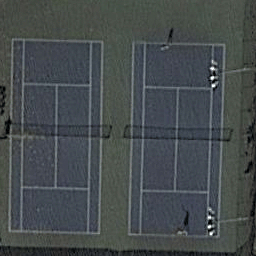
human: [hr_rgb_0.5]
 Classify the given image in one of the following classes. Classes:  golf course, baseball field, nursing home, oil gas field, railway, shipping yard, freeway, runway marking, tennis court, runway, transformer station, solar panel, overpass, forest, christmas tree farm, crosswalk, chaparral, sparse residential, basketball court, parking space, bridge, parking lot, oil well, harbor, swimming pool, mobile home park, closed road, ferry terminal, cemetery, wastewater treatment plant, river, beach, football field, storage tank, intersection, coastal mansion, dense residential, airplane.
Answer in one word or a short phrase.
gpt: tennis court